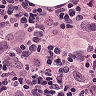
Metastatic tissue present: yes